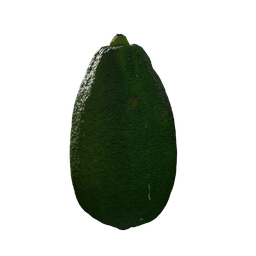
Label: nature